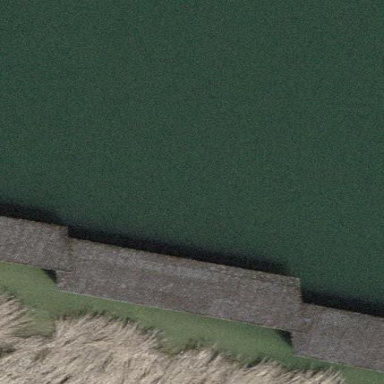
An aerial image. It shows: Boathouse building.